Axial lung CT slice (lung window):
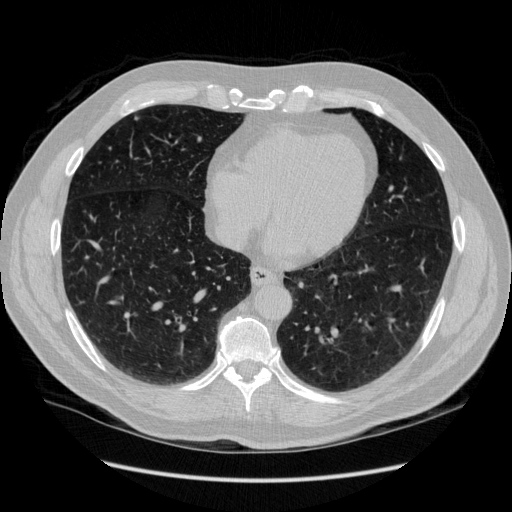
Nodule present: yes
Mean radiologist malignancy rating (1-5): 3